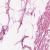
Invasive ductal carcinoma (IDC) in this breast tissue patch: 0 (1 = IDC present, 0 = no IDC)